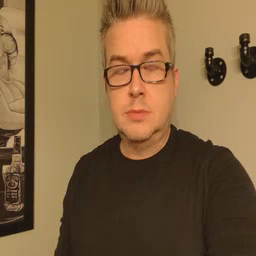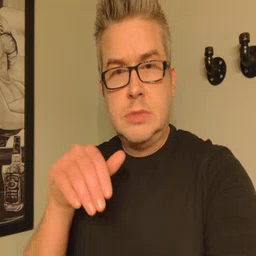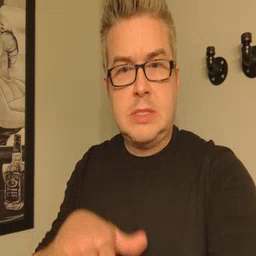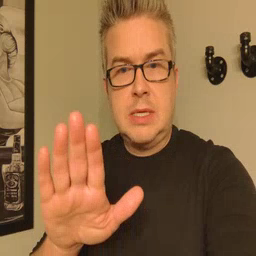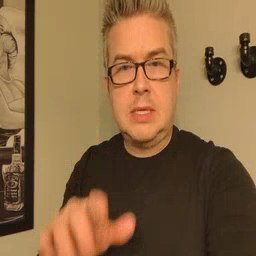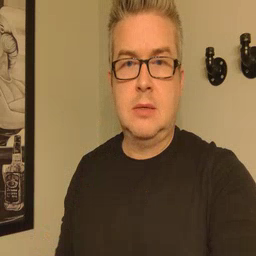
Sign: into